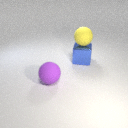
large blue metal cube below large yellow rubber sphere